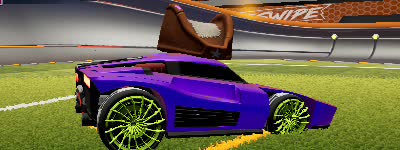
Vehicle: breakout